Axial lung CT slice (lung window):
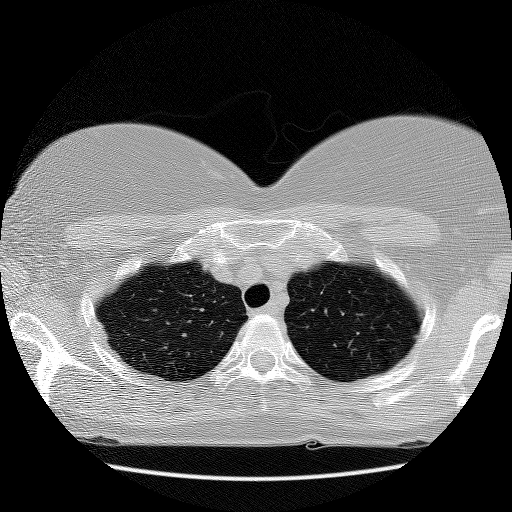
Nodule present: no